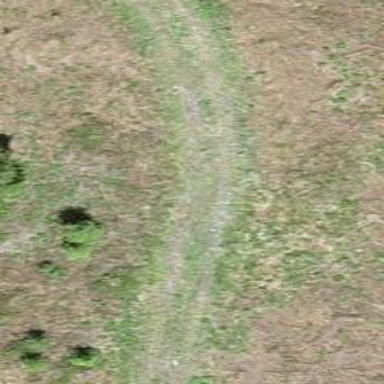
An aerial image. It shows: Track with grade 2 tracktype.